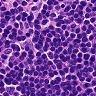
Metastatic tissue present: no